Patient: sex M, age 35
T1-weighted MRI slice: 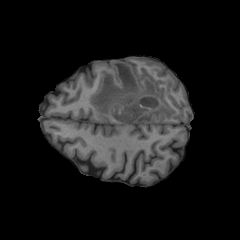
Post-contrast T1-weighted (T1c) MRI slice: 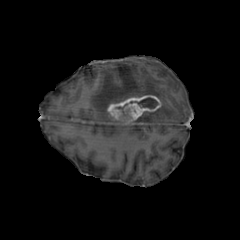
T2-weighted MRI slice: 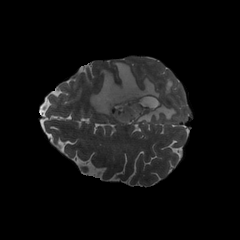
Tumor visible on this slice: yes
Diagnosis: Glioblastoma, IDH-wildtype
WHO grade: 4